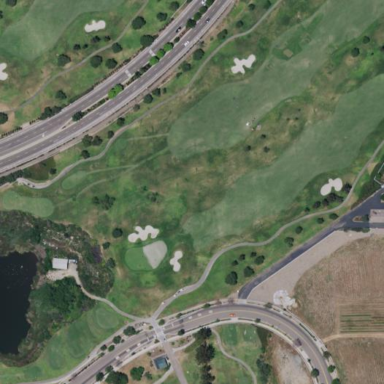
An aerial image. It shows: Rough grassy area used for golf.